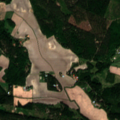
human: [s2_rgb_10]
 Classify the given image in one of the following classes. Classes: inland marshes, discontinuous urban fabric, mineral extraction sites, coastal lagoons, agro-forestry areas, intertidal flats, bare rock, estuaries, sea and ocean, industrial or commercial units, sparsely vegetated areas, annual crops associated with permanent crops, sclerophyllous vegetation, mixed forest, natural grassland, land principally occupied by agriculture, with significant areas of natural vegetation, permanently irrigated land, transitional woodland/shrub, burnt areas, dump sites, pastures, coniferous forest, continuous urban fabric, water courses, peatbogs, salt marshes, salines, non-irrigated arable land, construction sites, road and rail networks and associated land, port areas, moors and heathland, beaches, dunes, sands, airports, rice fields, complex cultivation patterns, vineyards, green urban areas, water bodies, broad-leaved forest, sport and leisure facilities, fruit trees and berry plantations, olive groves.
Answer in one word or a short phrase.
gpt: non-irrigated arable land, broad-leaved forest, coniferous forest, mixed forest, transitional woodland/shrub